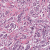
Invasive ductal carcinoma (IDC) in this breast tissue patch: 1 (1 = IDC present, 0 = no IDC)